Question: I have added custom product attribute in Magento 2.1 and that product is showing in attribute section but couldn't be shown in magento catalog section where we have created products
Below are the code which I am using to create attribute.
'''
$eavSetup = $this->eavSetupFactory->create(['setup' => $setup]);
/**
* Add attributes to the eav/attribute
*/
$eavSetup->addAttribute(
\Magento\Catalog\Model\Product::ENTITY,
'test_author',
[
'type' => 'int',
'backend' => '',
'frontend' => '',
'label' => 'Test Author',
'input' => '',
'class' => '',
'source' => '',
'global' => \Magento\Eav\Model\Entity\Attribute\ScopedAttributeInterface::SCOPE_GLOBAL,
'visible' => true,
'required' => false,
'user_defined' => false,
'default' => 0,
'searchable' => true,
'filterable' => true,
'comparable' => false,
'visible_on_front' => true,
'used_in_product_listing' => true,
'unique' => false,
'apply_to' => ''
]
);
'''

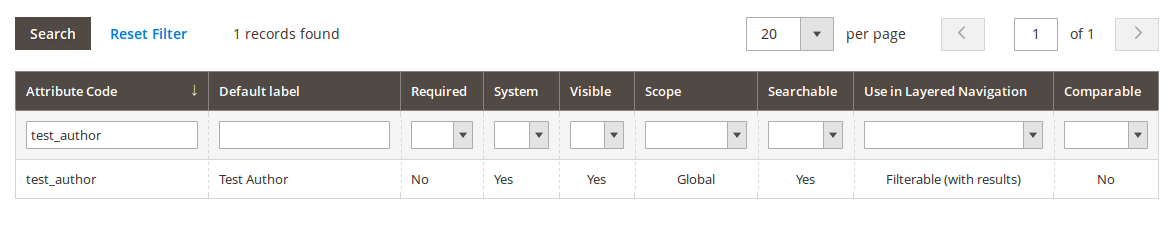
Answer: You can try the following code -
'''
/** @var EavSetup $eavSetup */
$eavSetup = $this->eavSetupFactory->create(['setup' => $setup]);
/**
* Add attributes to the eav/attribute
*/
$eavSetup->addAttribute(
\Magento\Catalog\Model\Product::ENTITY,
'test_author',
[
'group' => 'General',
'type' => 'int',
'backend' => '',
'frontend' => '',
'label' => 'Test Author',
'input' => 'textarea',
'class' => '',
'source' => '',
'global' => \Magento\Catalog\Model\ResourceModel\Eav\Attribute::SCOPE_STORE,
'visible' => true,
'required' => false,
'user_defined' => true,
'default' => '',
'searchable' => false,
'filterable' => false,
'comparable' => false,
'visible_on_front' => false,
'used_in_product_listing' => true,
'unique' => false,
'apply_to' => 'simple,configurable,virtual,bundle,downloadable'
]
);
'''